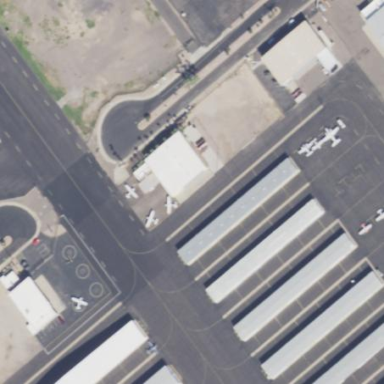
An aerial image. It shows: Hangar building at the airport.